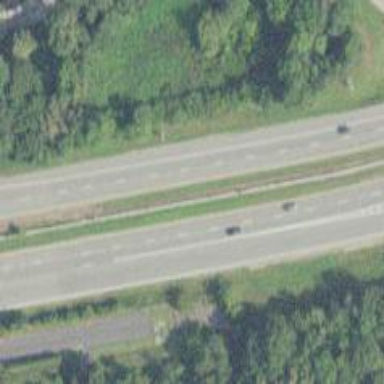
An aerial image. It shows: Motorway junction.